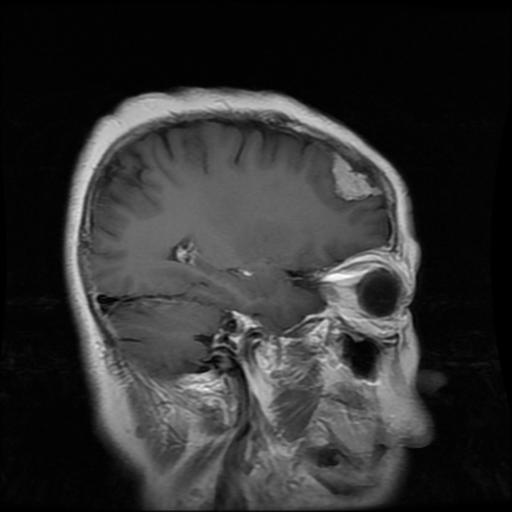
Label: meningioma